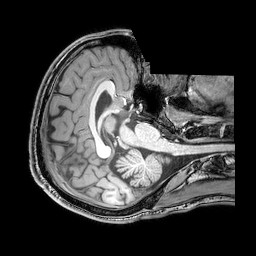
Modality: T1w
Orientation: axial
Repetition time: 0.00828 s
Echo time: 0.00388 s